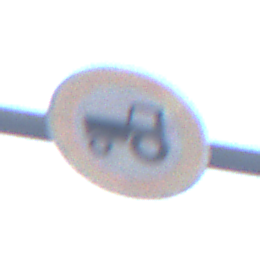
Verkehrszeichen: VerbotKraftfahrzeugeZuegeNichtSchneller25
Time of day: SunriseSunset
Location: Outdoor (Urban)
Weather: Clear
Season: NotSpecified
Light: Natural